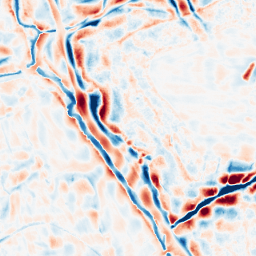
Category: wavelet
Decomposition family: wavelet_biorthogonal
Decomposition parameters: wavelet: bior5.5
level: 4
Upsampling method: bilinear
Upsampling parameters: scale: 8
Upsampling scale: 8